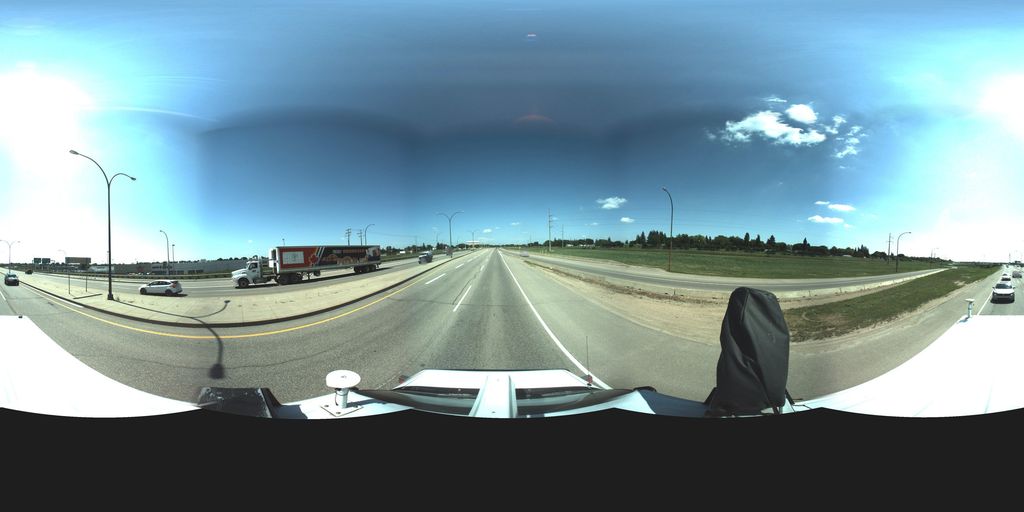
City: saskatoon